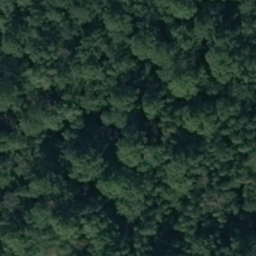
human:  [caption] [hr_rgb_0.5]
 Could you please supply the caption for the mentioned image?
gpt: There are lots of dark green trees in the dense forest .

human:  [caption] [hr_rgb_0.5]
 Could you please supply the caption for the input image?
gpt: Lots of dark green trees constitute a dense forest .

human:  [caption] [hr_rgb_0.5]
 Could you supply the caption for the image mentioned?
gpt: There are lots of dark green plants in the dense forest .

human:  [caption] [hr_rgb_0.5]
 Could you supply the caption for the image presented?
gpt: This is a dense forest with lots of dark green trees .

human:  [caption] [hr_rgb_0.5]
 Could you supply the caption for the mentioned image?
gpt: Lots of dark green trees constitute a dense forest .